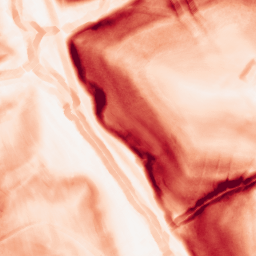
Category: morphological
Decomposition family: morphological_gradient
Decomposition parameters: size: 5
shape: diamond
Upsampling method: edge_directed
Upsampling parameters: scale: 4
Upsampling scale: 4